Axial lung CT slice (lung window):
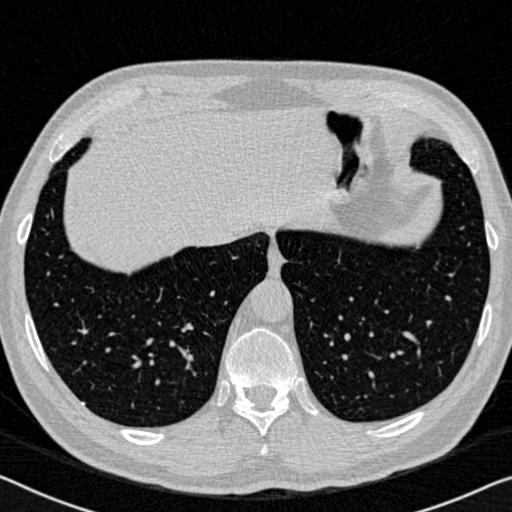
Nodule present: no